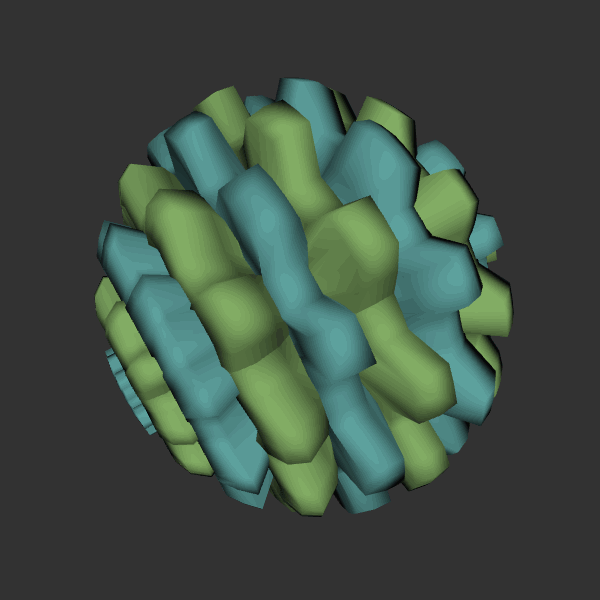
Background: dark